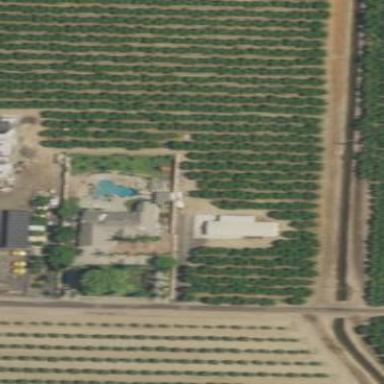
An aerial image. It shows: Orchard.